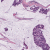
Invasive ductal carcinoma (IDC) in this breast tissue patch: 1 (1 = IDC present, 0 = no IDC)